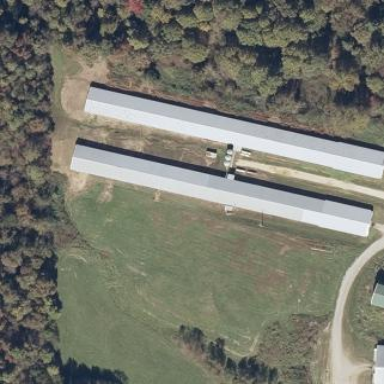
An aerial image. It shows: Farm auxiliary building.